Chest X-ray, AP view. Patient: 44 years old, sex M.
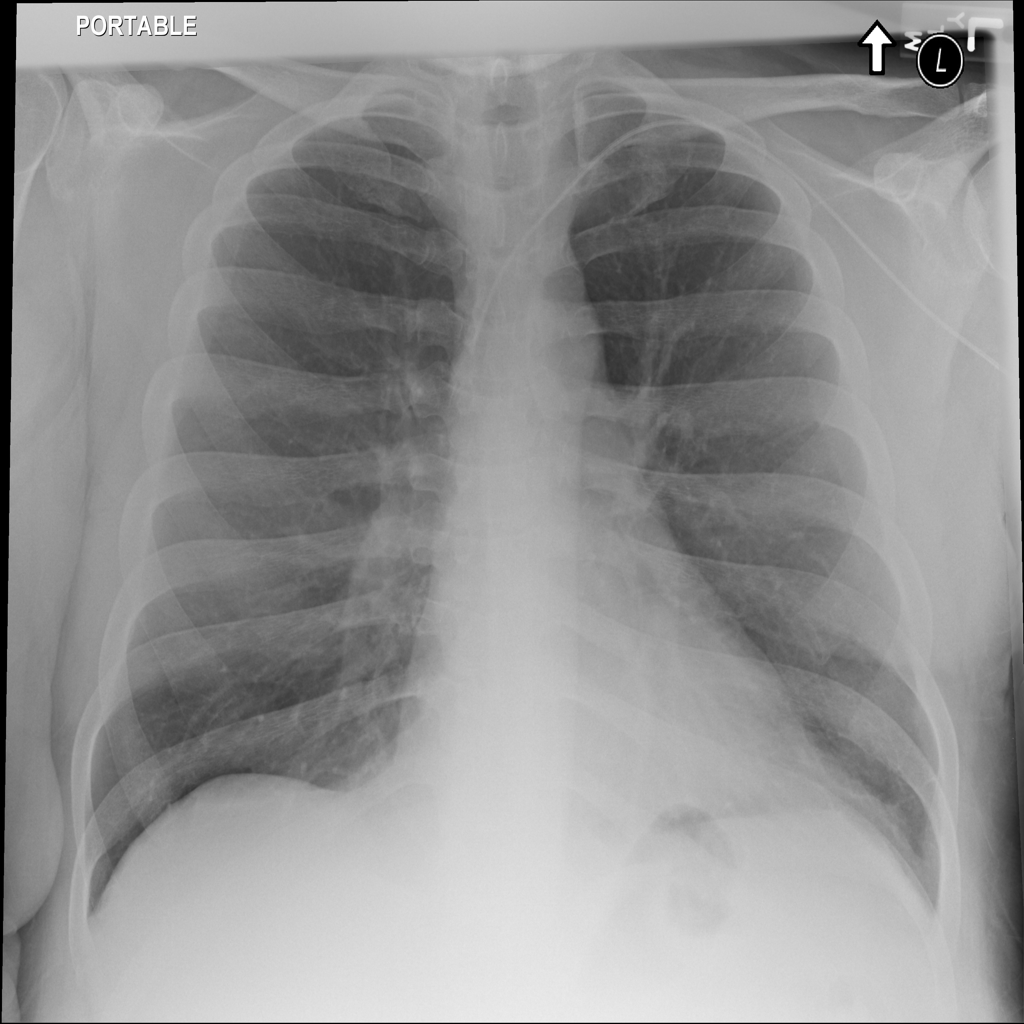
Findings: No Finding